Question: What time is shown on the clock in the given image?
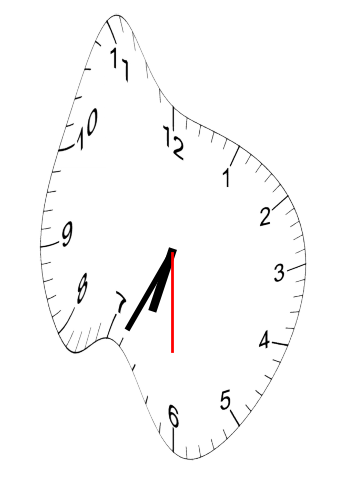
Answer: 06:34:30